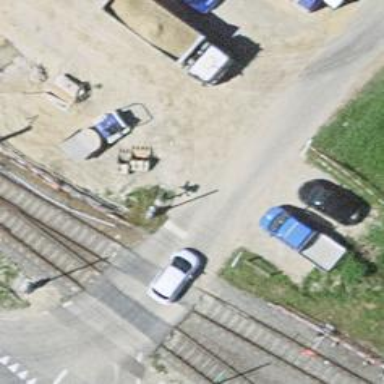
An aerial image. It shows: Level crossing with full barriers and lights.